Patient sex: M
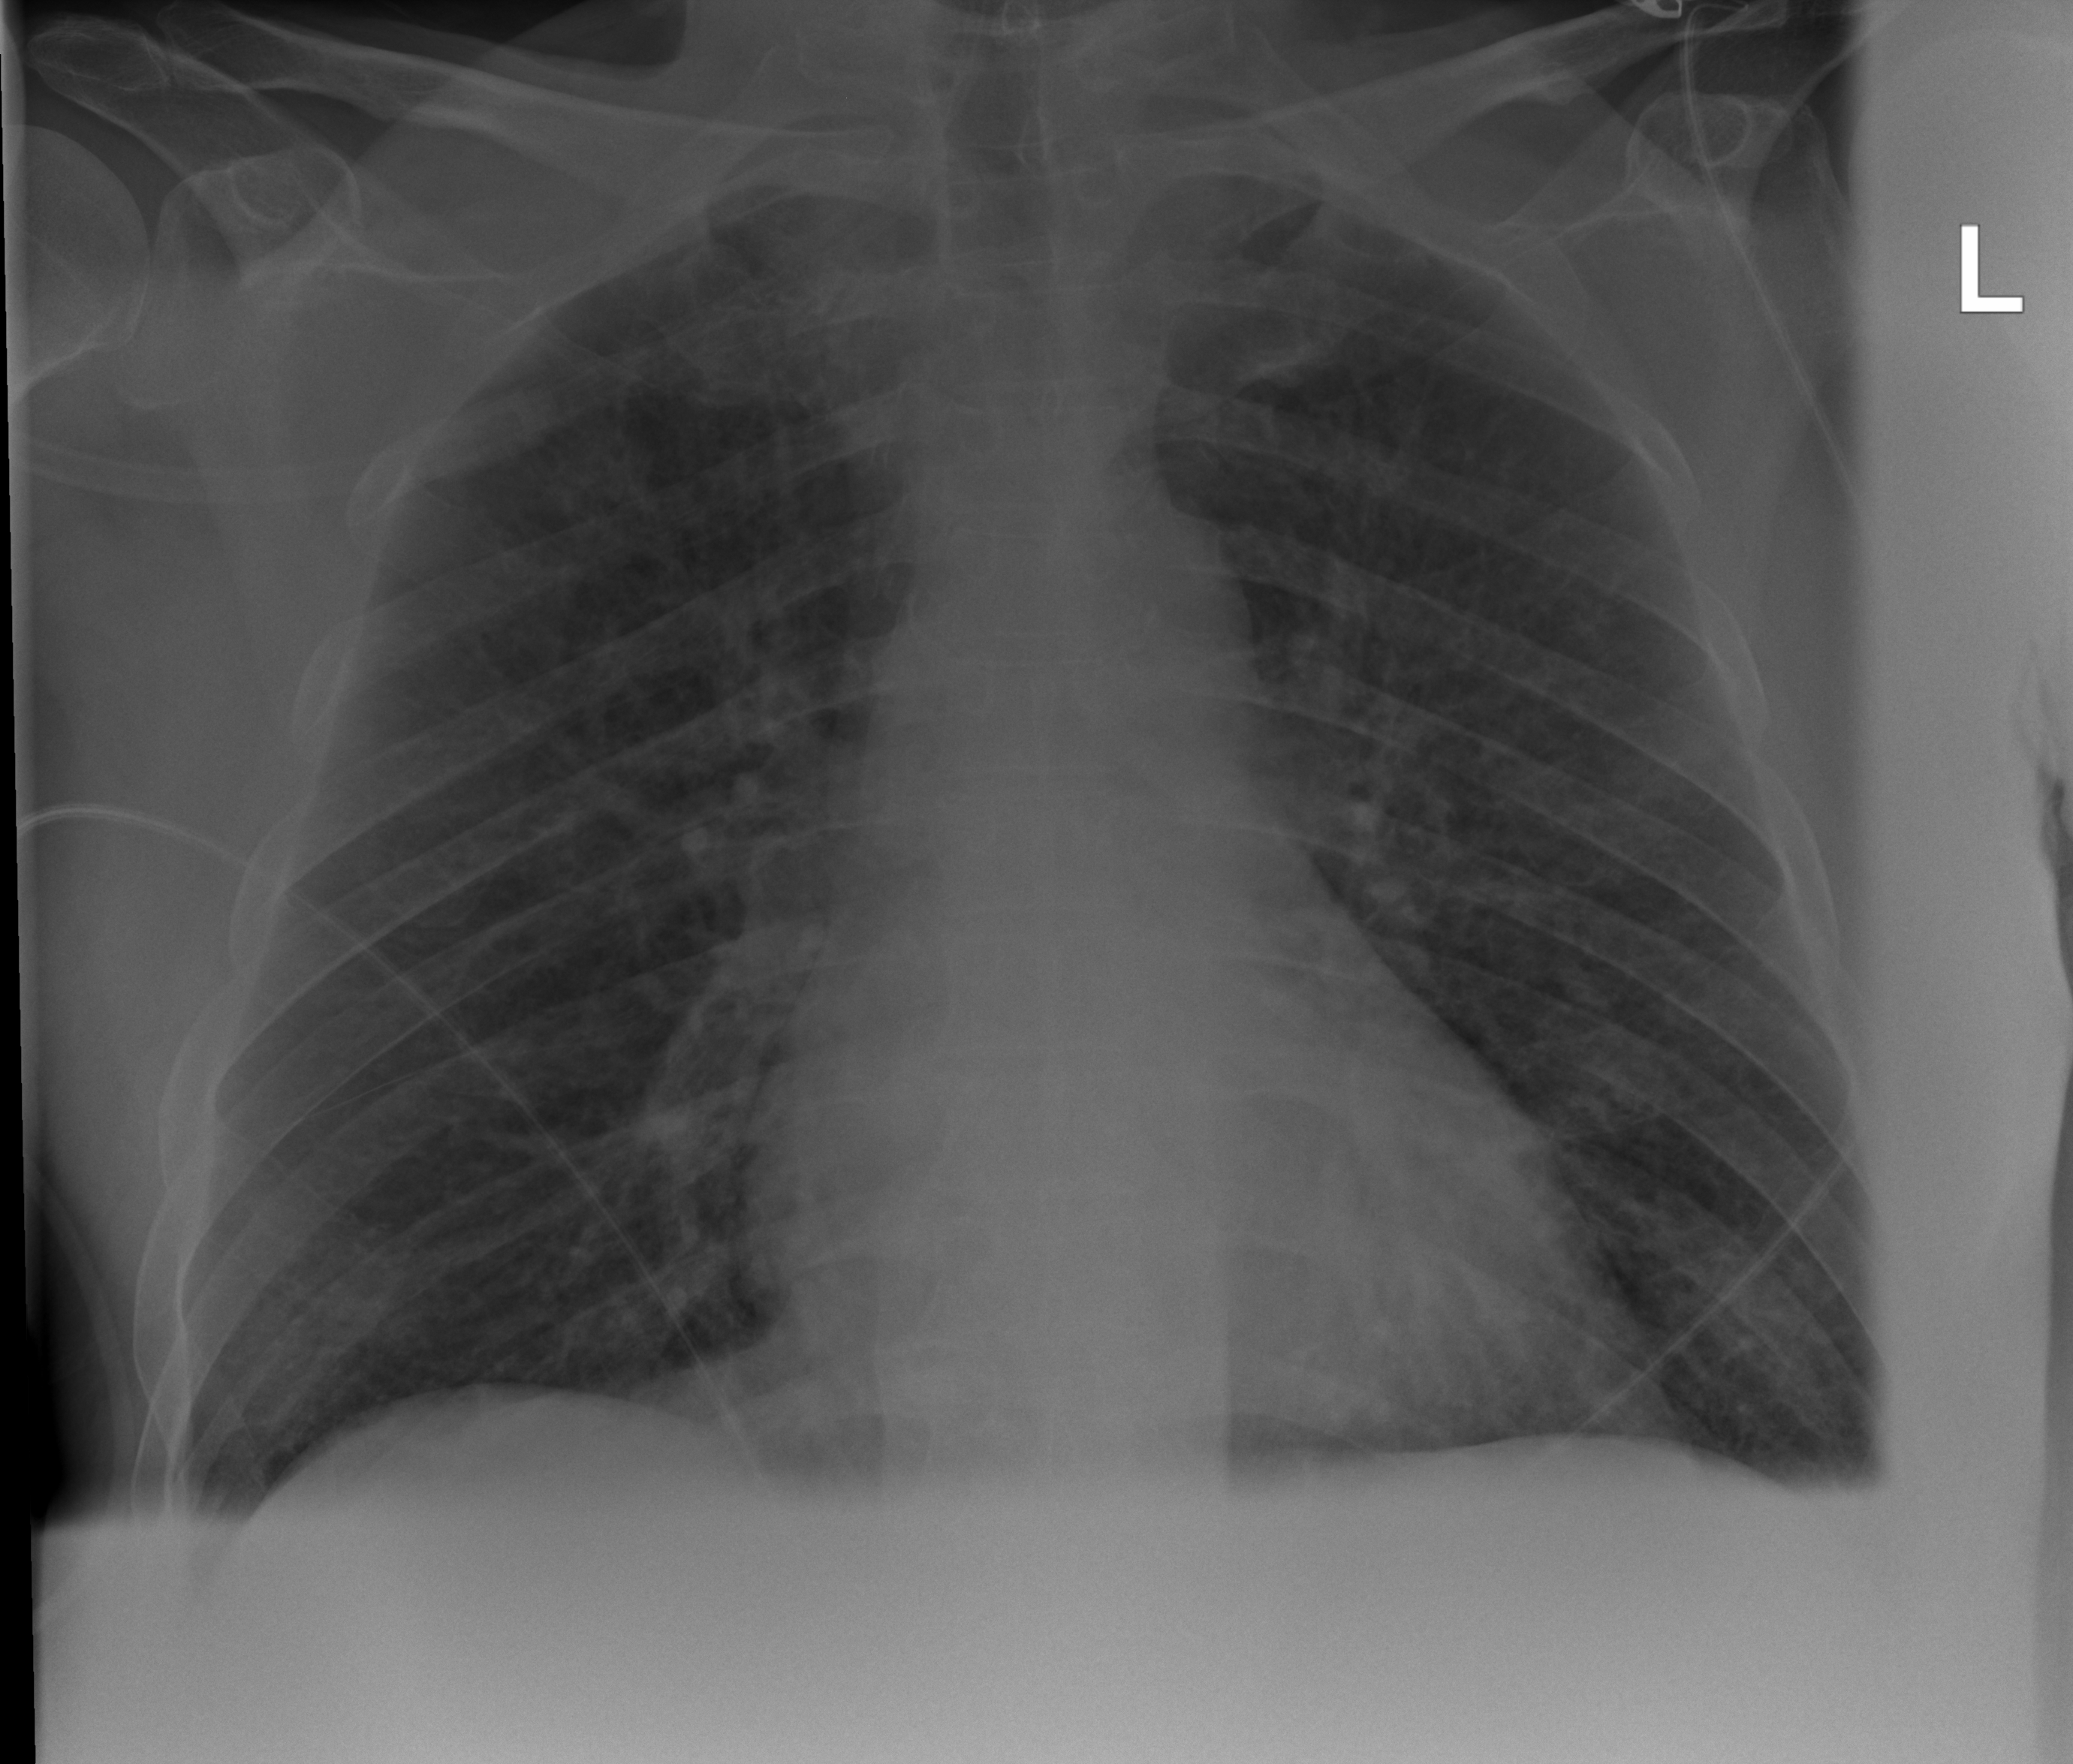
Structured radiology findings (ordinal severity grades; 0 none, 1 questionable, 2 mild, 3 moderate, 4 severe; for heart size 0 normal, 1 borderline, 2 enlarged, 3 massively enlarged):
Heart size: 2
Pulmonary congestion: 2
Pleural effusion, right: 0
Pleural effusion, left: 0
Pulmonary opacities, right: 2
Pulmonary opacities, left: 2
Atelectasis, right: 0
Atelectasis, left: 0